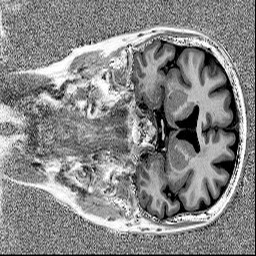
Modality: MP2RAGE
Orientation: coronal
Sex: female